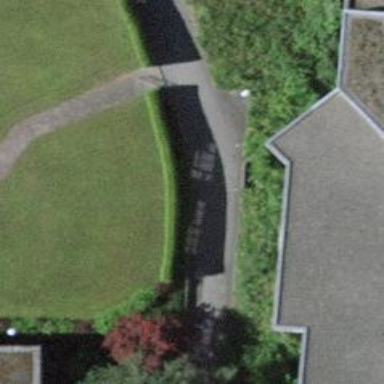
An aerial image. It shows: Hedge acting as barrier.